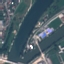
Land use / land cover: River